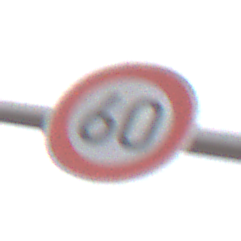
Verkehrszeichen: Geschwindigkeit60
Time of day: MorningAfternoon
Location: Outdoor (Nature)
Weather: PartlyCloudy
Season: NotSpecified
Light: Natural